Question: I'm having trouble displaying this LINQ query in a dataGridview:
'''
var result = from myrow in MydataTable.AsEnumerable()
where liste.Any(x => myrow.Field<string>("ID").ToUpper().Contains(x.ToUpper()))
select myrow;
MyGrigdView.DataSource = result.Tolist();
'''
Output:

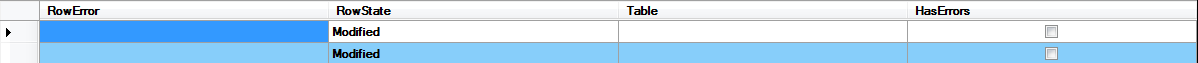
Answer: The problem is that the gridview needs some way of getting access to the information about what columns there are for it to effectively bind the data. If it has an object with properties for each column it can work, but you don't have that. If the entire collection implements a given interface that explains what columns there are and how to get them, then it can work. 'DataTable' implements such an interface, 'IEnumerable<DataRow>' does not. The simplest option here is likely to put all of those rows back into a 'DataTable' so that the binding can function. Just replace 'ToList' with 'CopyToDataTable' (you may need to add a relevant 'using').